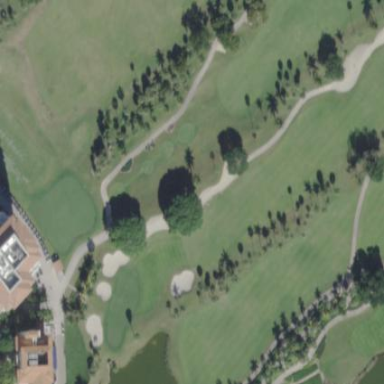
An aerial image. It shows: Grassy area designated as golf fairway.